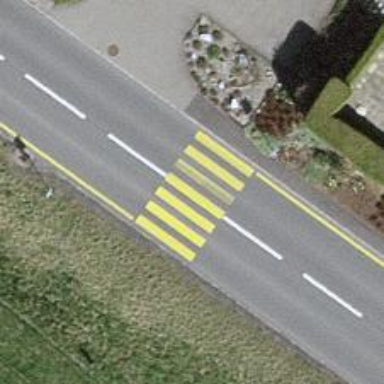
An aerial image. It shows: Uncontrolled zebra crossing on the road.